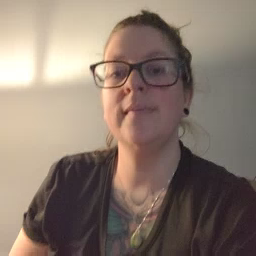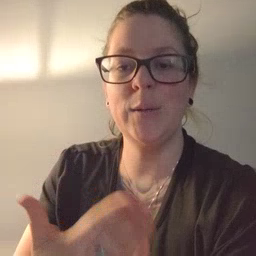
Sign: thankyou